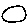
Label: circle